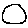
Label: circle